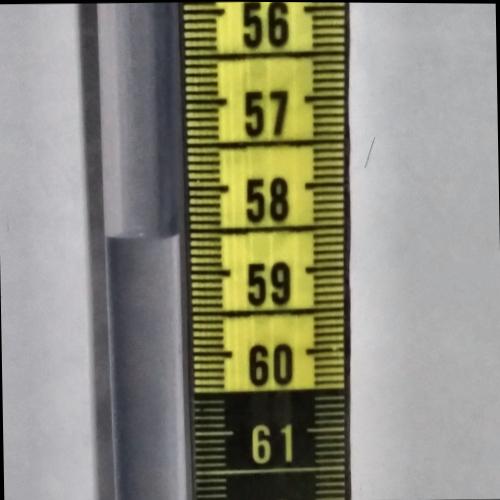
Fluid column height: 58.5 cm